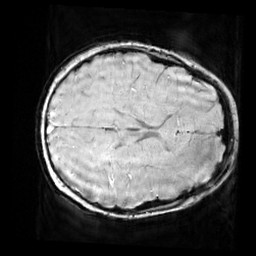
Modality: SWI
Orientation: axial
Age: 10
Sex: male
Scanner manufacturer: siemens
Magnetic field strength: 3 T
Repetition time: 0.027 s
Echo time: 0.02 s